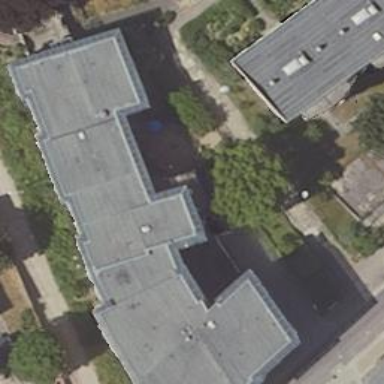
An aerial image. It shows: Nursing home building.